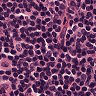
Metastatic tissue present: no